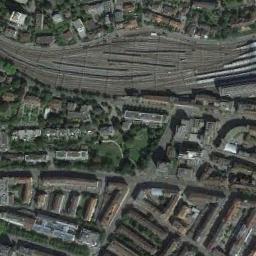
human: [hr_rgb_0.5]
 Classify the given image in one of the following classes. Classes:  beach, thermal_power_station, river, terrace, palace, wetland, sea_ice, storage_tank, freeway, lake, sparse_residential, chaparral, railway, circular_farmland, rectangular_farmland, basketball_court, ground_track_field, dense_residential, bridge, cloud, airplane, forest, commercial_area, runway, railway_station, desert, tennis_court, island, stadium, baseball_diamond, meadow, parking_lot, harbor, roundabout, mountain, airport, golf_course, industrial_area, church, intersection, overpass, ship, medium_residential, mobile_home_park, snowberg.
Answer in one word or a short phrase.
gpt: railway_station